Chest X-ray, AP view. Patient: 21 years old, sex M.
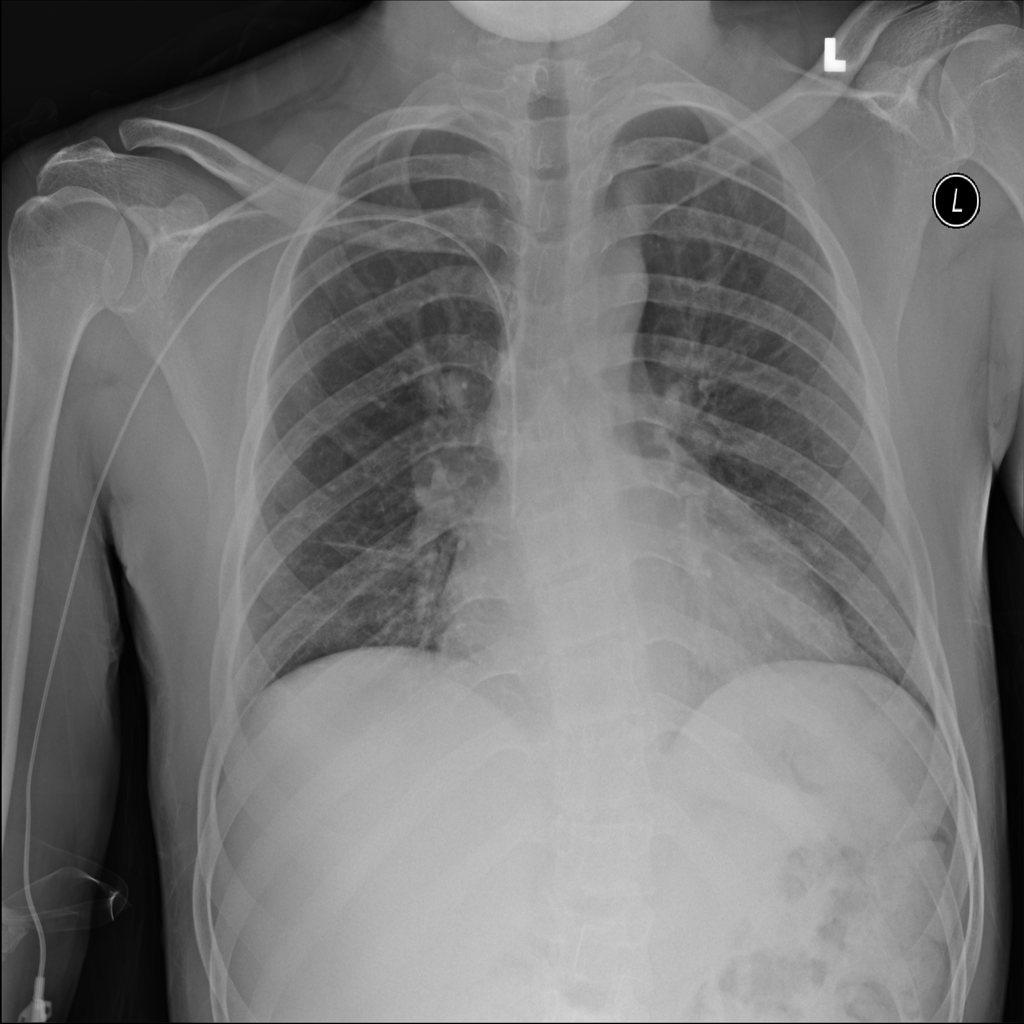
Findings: No Finding